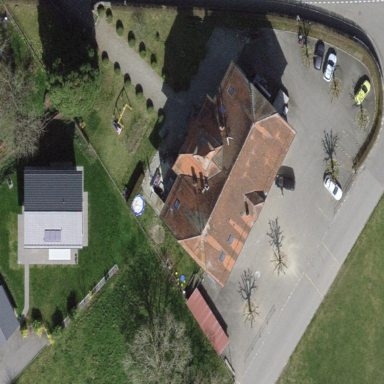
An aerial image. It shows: School.